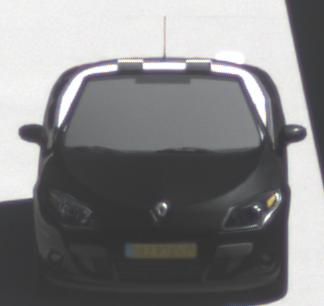
Make: Renault
Model: Mégane Coupé-Cabriolet 1.6 16V 110
Detailed model: Mégane (III) Coupé-Cabriolet
Model produced from: 2010/06
Model produced until: 2013/03
Doors: 2
Color: black
Road condition: dry road
Daytime: midday
Contrast: high contrast